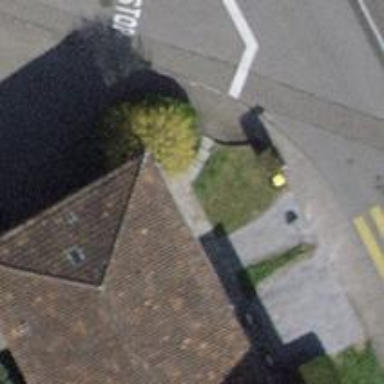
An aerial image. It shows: Post box.